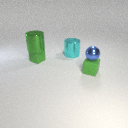
small blue metal sphere to the right of large green metal cylinder